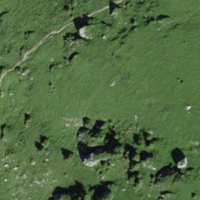
EUNIS habitat code: 50
Species observed at this site:
Rhododendron ferrugineum